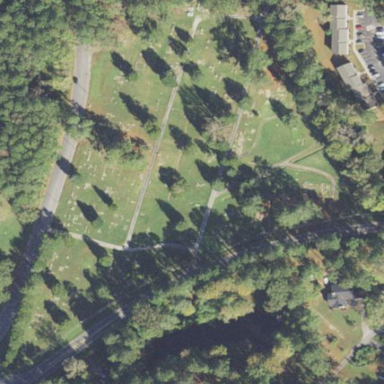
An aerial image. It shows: Cemetery.